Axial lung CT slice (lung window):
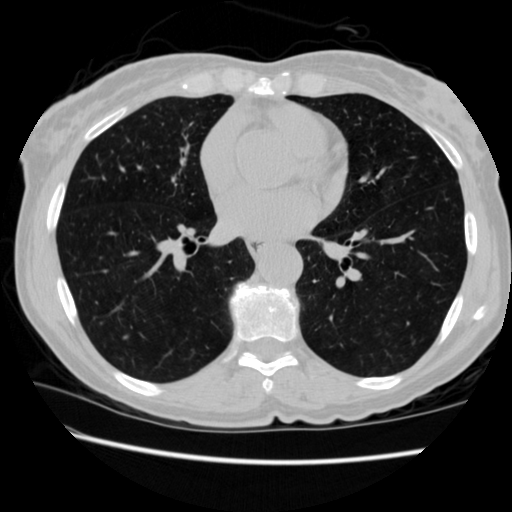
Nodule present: no